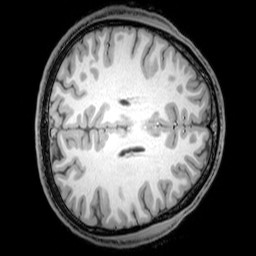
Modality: T1w
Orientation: axial
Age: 22
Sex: male
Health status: healthy
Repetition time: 0.081 s
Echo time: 0.037 s